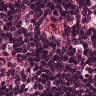
Metastatic tissue present: no